Interaction volume radius: 5 \u00c5
Interaction volume height: 20 \u00c5
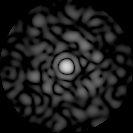
Disorder parameter: 0.8402